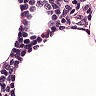
Metastatic tissue present: no